Question: I can't seem to get the color values/names correct so that I can get a Letter Press Effect on the text.
> To create the appearance of text that has been stamped, choose a text
colour that is darker than the background, and then create a 1px text
shadow with a 1px blur and offset it down 1px. Make the text-shadow
slightly lighter than the background
'''
background-color: rgba(255, 255, 255, 0.8);
color: #222;
text-shadow: 1px 1px 1px #FFFFFF;
'''
So far I get only this

How would I go about
1. Finding the text colour that is darker than the background. Background color is rgba (255, 255, 255, 0.8) and text color is #222.
2. Finding the text shadow color that is ligher than the background. Background color is rgba (255, 255, 255, 0.8) and text shadow color is #FFFFFF;
I need to change the text color (currently #222) to a darker and text shadow color (currently #FFFFFF) to a lighter against a background color (currently rgba 255, 255, 255, 0.8). I can't change the background color to any other.
Have no designing skills and maybe someone would how what color values to change of the text as well as text shadow to have a letter press effect which is more obvious.
Thanks
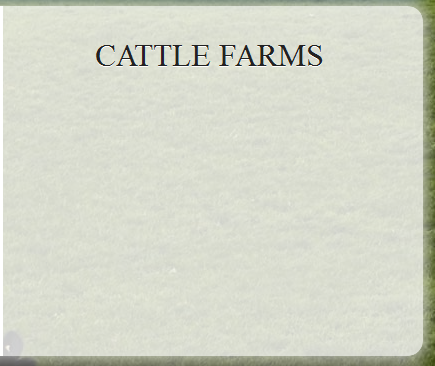
Answer: Why don't you just do less of a blur on the text-shadow?
You're using:
'''
color: #222;
text-shadow: 1px 1px 1px #FFF;
'''
Use less of a blur and your text-shadow becomes more prevalent:
'''
color: #222;
text-shadow: 1px 1px 0px #FFF;
'''
Blur is the third parameter in this case, which you should have a value of '0px' rather than '1px' for a more letter-press-like effect.